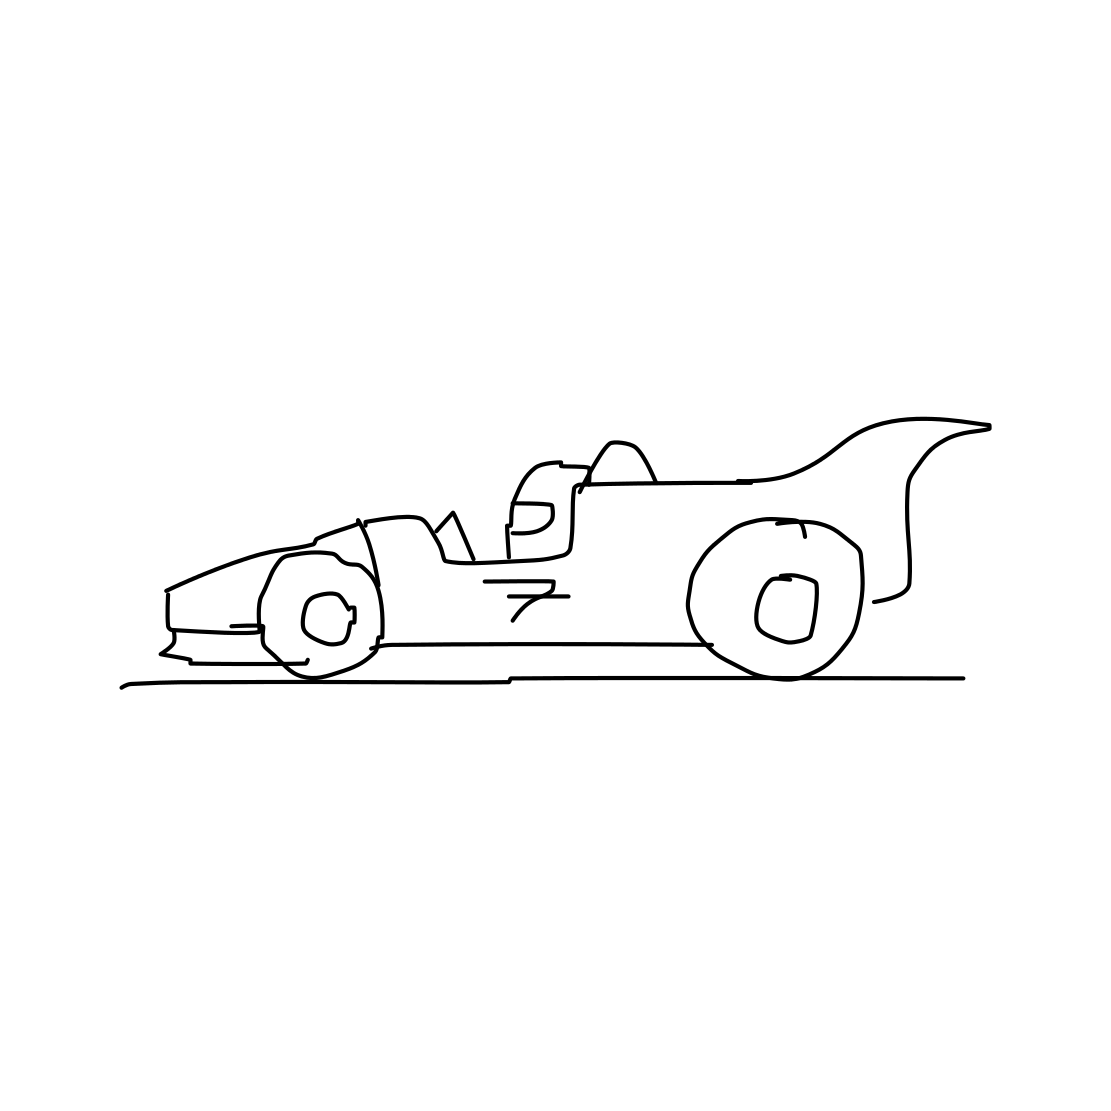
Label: race car